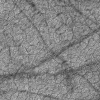
Atmospheric dust classification: not_dusty